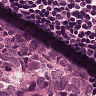
Metastatic tissue present: yes